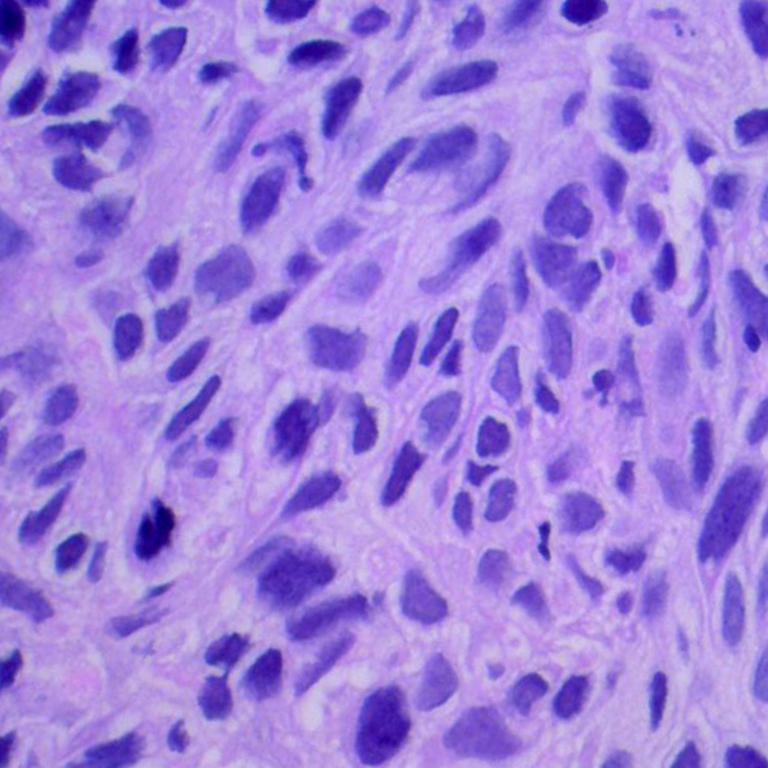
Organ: lung
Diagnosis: squamous carcinomas